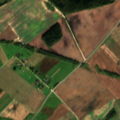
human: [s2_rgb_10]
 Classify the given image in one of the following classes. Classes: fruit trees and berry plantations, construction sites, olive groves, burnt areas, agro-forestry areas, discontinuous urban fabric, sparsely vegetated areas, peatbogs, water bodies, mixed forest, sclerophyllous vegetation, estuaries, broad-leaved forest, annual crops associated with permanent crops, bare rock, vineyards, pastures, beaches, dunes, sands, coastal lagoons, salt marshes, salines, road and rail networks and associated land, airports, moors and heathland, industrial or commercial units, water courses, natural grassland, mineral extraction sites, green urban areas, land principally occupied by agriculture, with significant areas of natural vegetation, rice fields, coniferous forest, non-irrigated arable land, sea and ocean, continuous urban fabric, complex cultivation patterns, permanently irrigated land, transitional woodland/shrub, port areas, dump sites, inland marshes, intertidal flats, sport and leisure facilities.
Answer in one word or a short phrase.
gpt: non-irrigated arable land, coniferous forest, mixed forest